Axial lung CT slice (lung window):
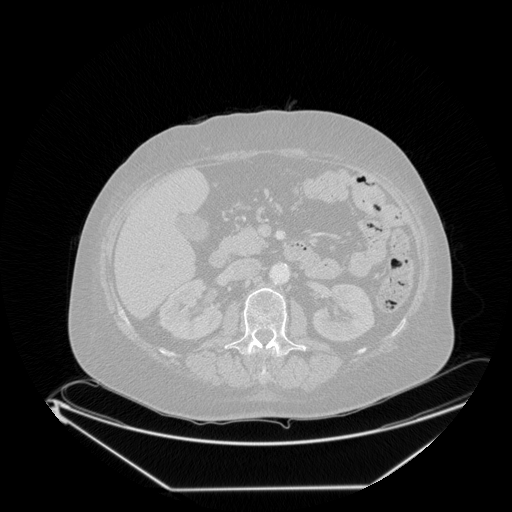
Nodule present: no